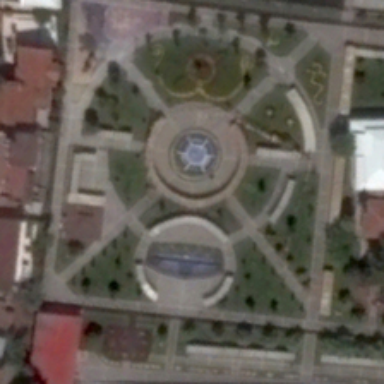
A row of red roofed houses located on one side of the square .